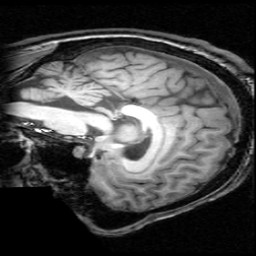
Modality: T1w
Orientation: sagittal
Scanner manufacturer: ge
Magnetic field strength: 3 T
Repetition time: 0.01222 s
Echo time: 0.005176 s